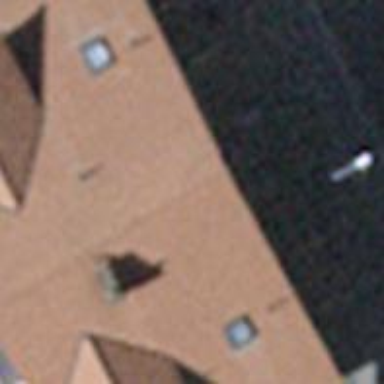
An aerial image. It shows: Building with tile roof.